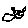
Label: cat